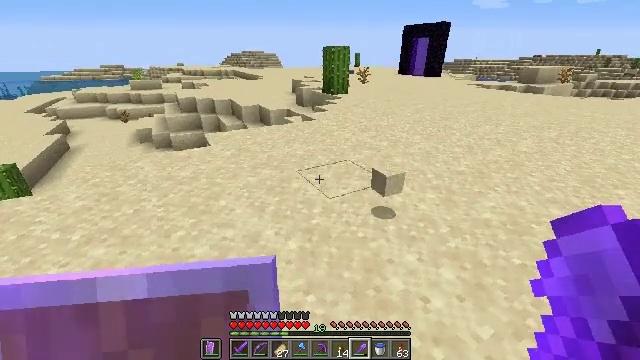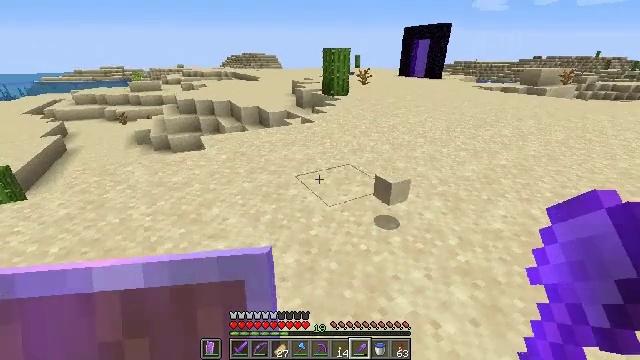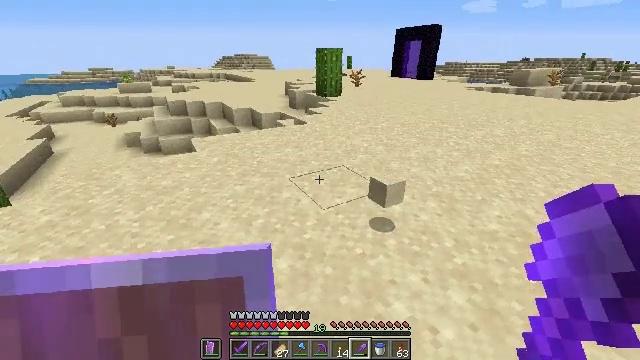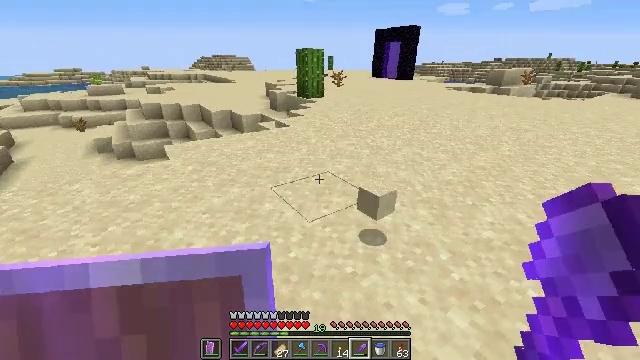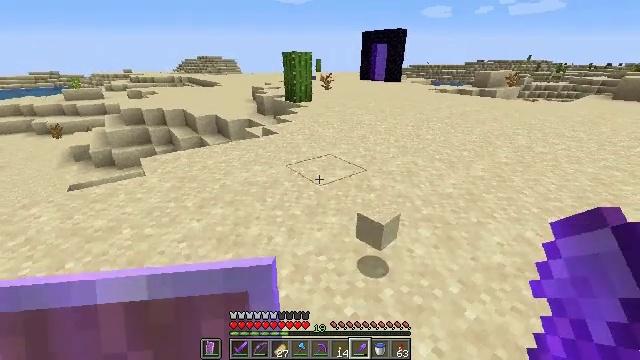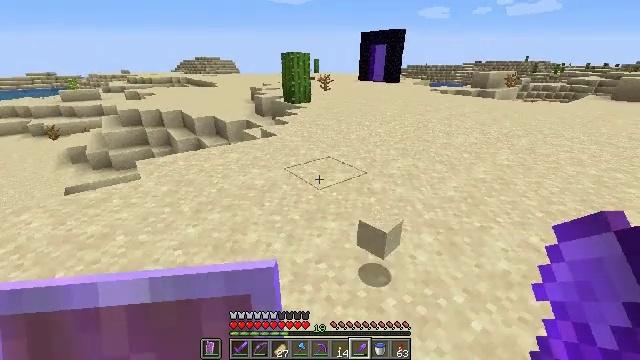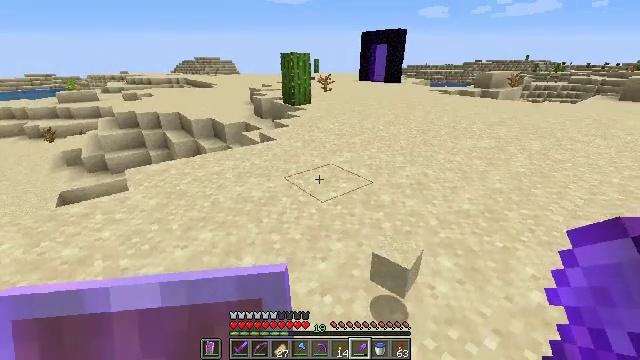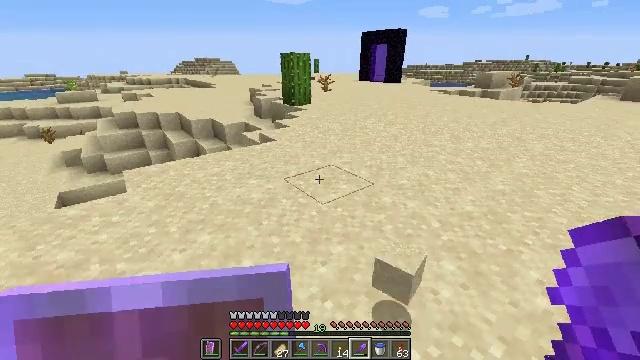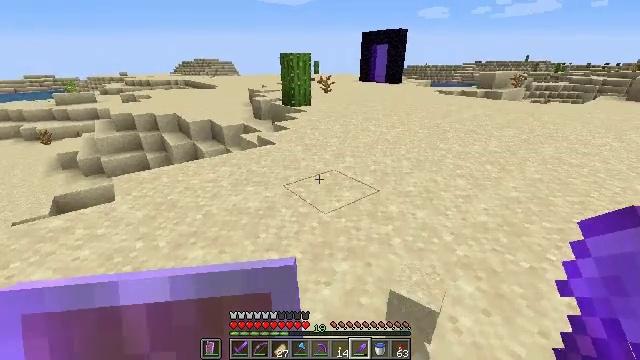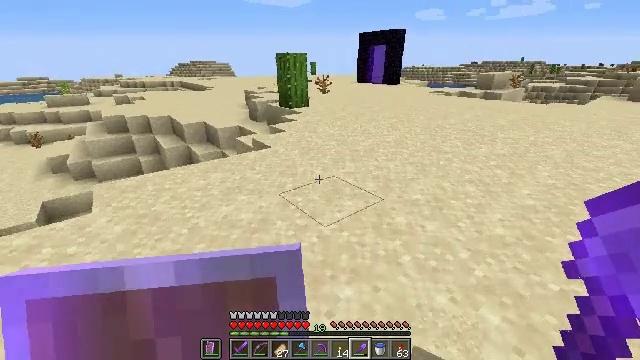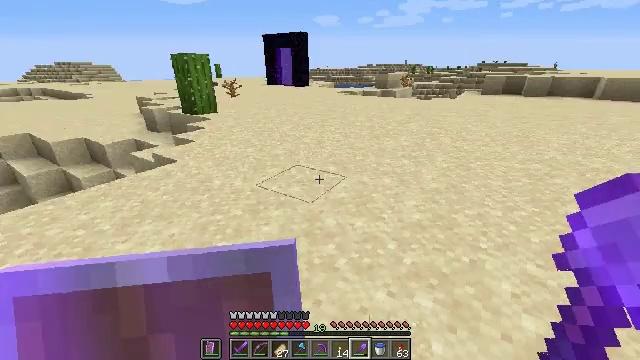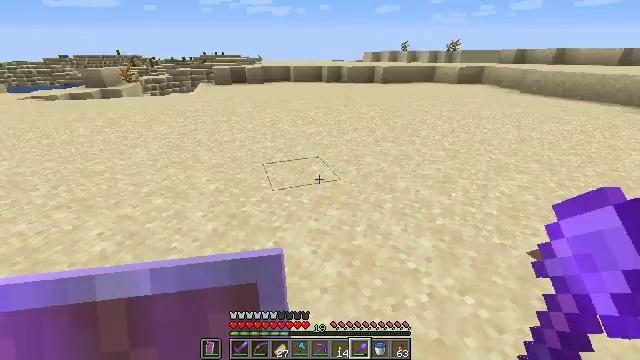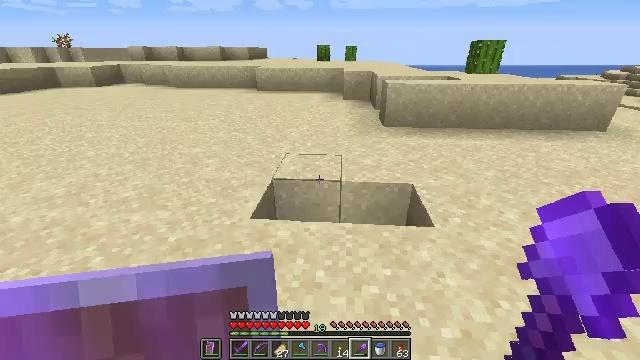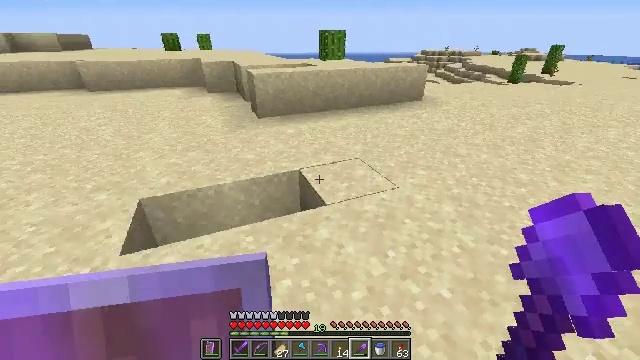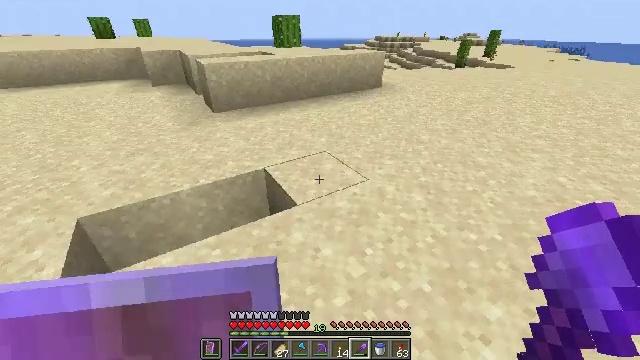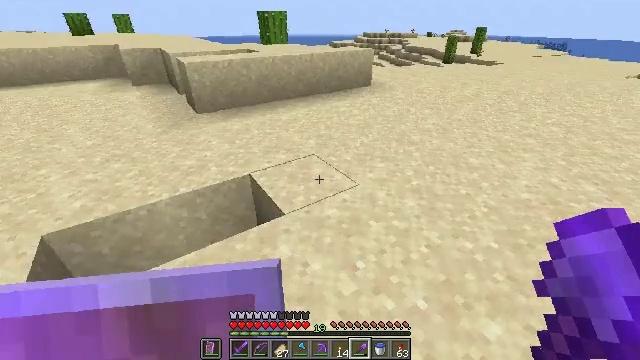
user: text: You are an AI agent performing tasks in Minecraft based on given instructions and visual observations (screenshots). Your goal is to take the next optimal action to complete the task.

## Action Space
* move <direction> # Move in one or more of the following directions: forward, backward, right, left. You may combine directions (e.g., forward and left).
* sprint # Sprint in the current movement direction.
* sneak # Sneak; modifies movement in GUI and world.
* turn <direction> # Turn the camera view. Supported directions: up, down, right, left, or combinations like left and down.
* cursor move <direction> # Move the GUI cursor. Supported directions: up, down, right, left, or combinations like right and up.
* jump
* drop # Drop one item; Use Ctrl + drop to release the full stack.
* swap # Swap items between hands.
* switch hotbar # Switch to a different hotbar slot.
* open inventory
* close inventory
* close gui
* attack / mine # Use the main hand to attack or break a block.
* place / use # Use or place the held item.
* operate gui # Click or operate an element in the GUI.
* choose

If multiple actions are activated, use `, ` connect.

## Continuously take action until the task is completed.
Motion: motion action
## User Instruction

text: Break the sand block.
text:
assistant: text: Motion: move forward
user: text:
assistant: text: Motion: move forward, turn right
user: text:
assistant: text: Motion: move forward, turn right
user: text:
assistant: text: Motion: move forward, turn right
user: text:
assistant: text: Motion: move forward
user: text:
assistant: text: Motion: move forward
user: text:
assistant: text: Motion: move forward
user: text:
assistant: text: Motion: move forward
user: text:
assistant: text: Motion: move forward
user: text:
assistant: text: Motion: move forward, turn right
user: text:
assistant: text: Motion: move forward, turn right and down
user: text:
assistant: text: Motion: move forward, turn right
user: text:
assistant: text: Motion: move forward, turn right and down
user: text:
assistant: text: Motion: move forward, turn right and down
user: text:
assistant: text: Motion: move forward and move right, turn right
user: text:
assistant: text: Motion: move right, turn right
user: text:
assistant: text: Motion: move right, turn right
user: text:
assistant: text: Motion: move right, turn right
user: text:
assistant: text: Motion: move right, turn right
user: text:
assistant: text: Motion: move forward and move right
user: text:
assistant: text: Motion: move forward and move right
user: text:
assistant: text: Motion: move forward and move right, turn left and up
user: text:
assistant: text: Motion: move forward and move right, turn left and up
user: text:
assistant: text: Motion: move forward, turn left and up
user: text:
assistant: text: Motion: move forward, turn left and up
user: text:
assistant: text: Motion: move forward, turn left and up
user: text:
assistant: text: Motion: move forward, turn left and up
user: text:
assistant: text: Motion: move forward, turn left
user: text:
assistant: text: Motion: move forward, turn left
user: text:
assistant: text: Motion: move forward, turn left and down